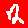
Digit: 2